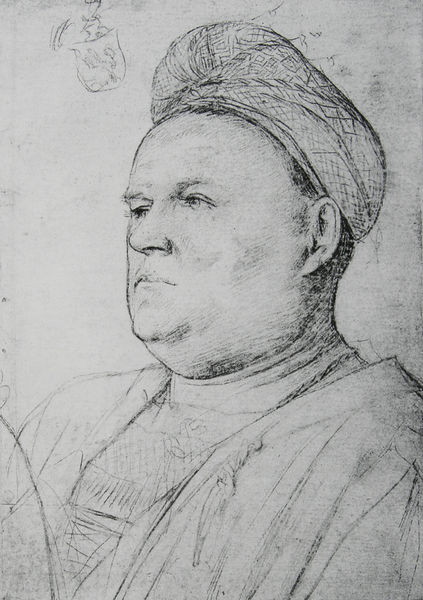
Titel: Studie nach einem Mann mit Goldhaube, Skizzenbuch, f. 7r
Künstler: Hans d.Ä. Holbein
Standort: Basel
Institution: Öffentliche Kunstsammlung
Schlagwörter: mann, umhang, weiß, hut, mund, nase, ohr, schwarz, skizze, zeichnung, jacke, mütze, augen, böse, gesicht, mensch, bildnis, hals, portrait, porträt, gewand, mantel, kinn, lippen, renaissance, kopfbedeckung, italien, dick, glatze, kohle, helm, entwurf, wappen, rasiert, doppelkinn, turban, verärgert, gemälde, kleidung